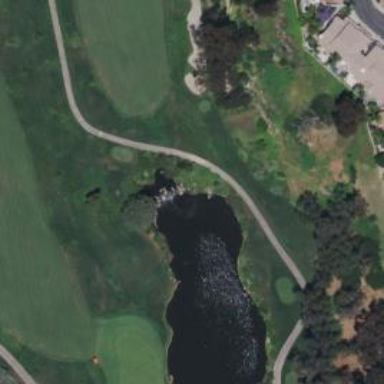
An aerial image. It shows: Water hazard on golf course.